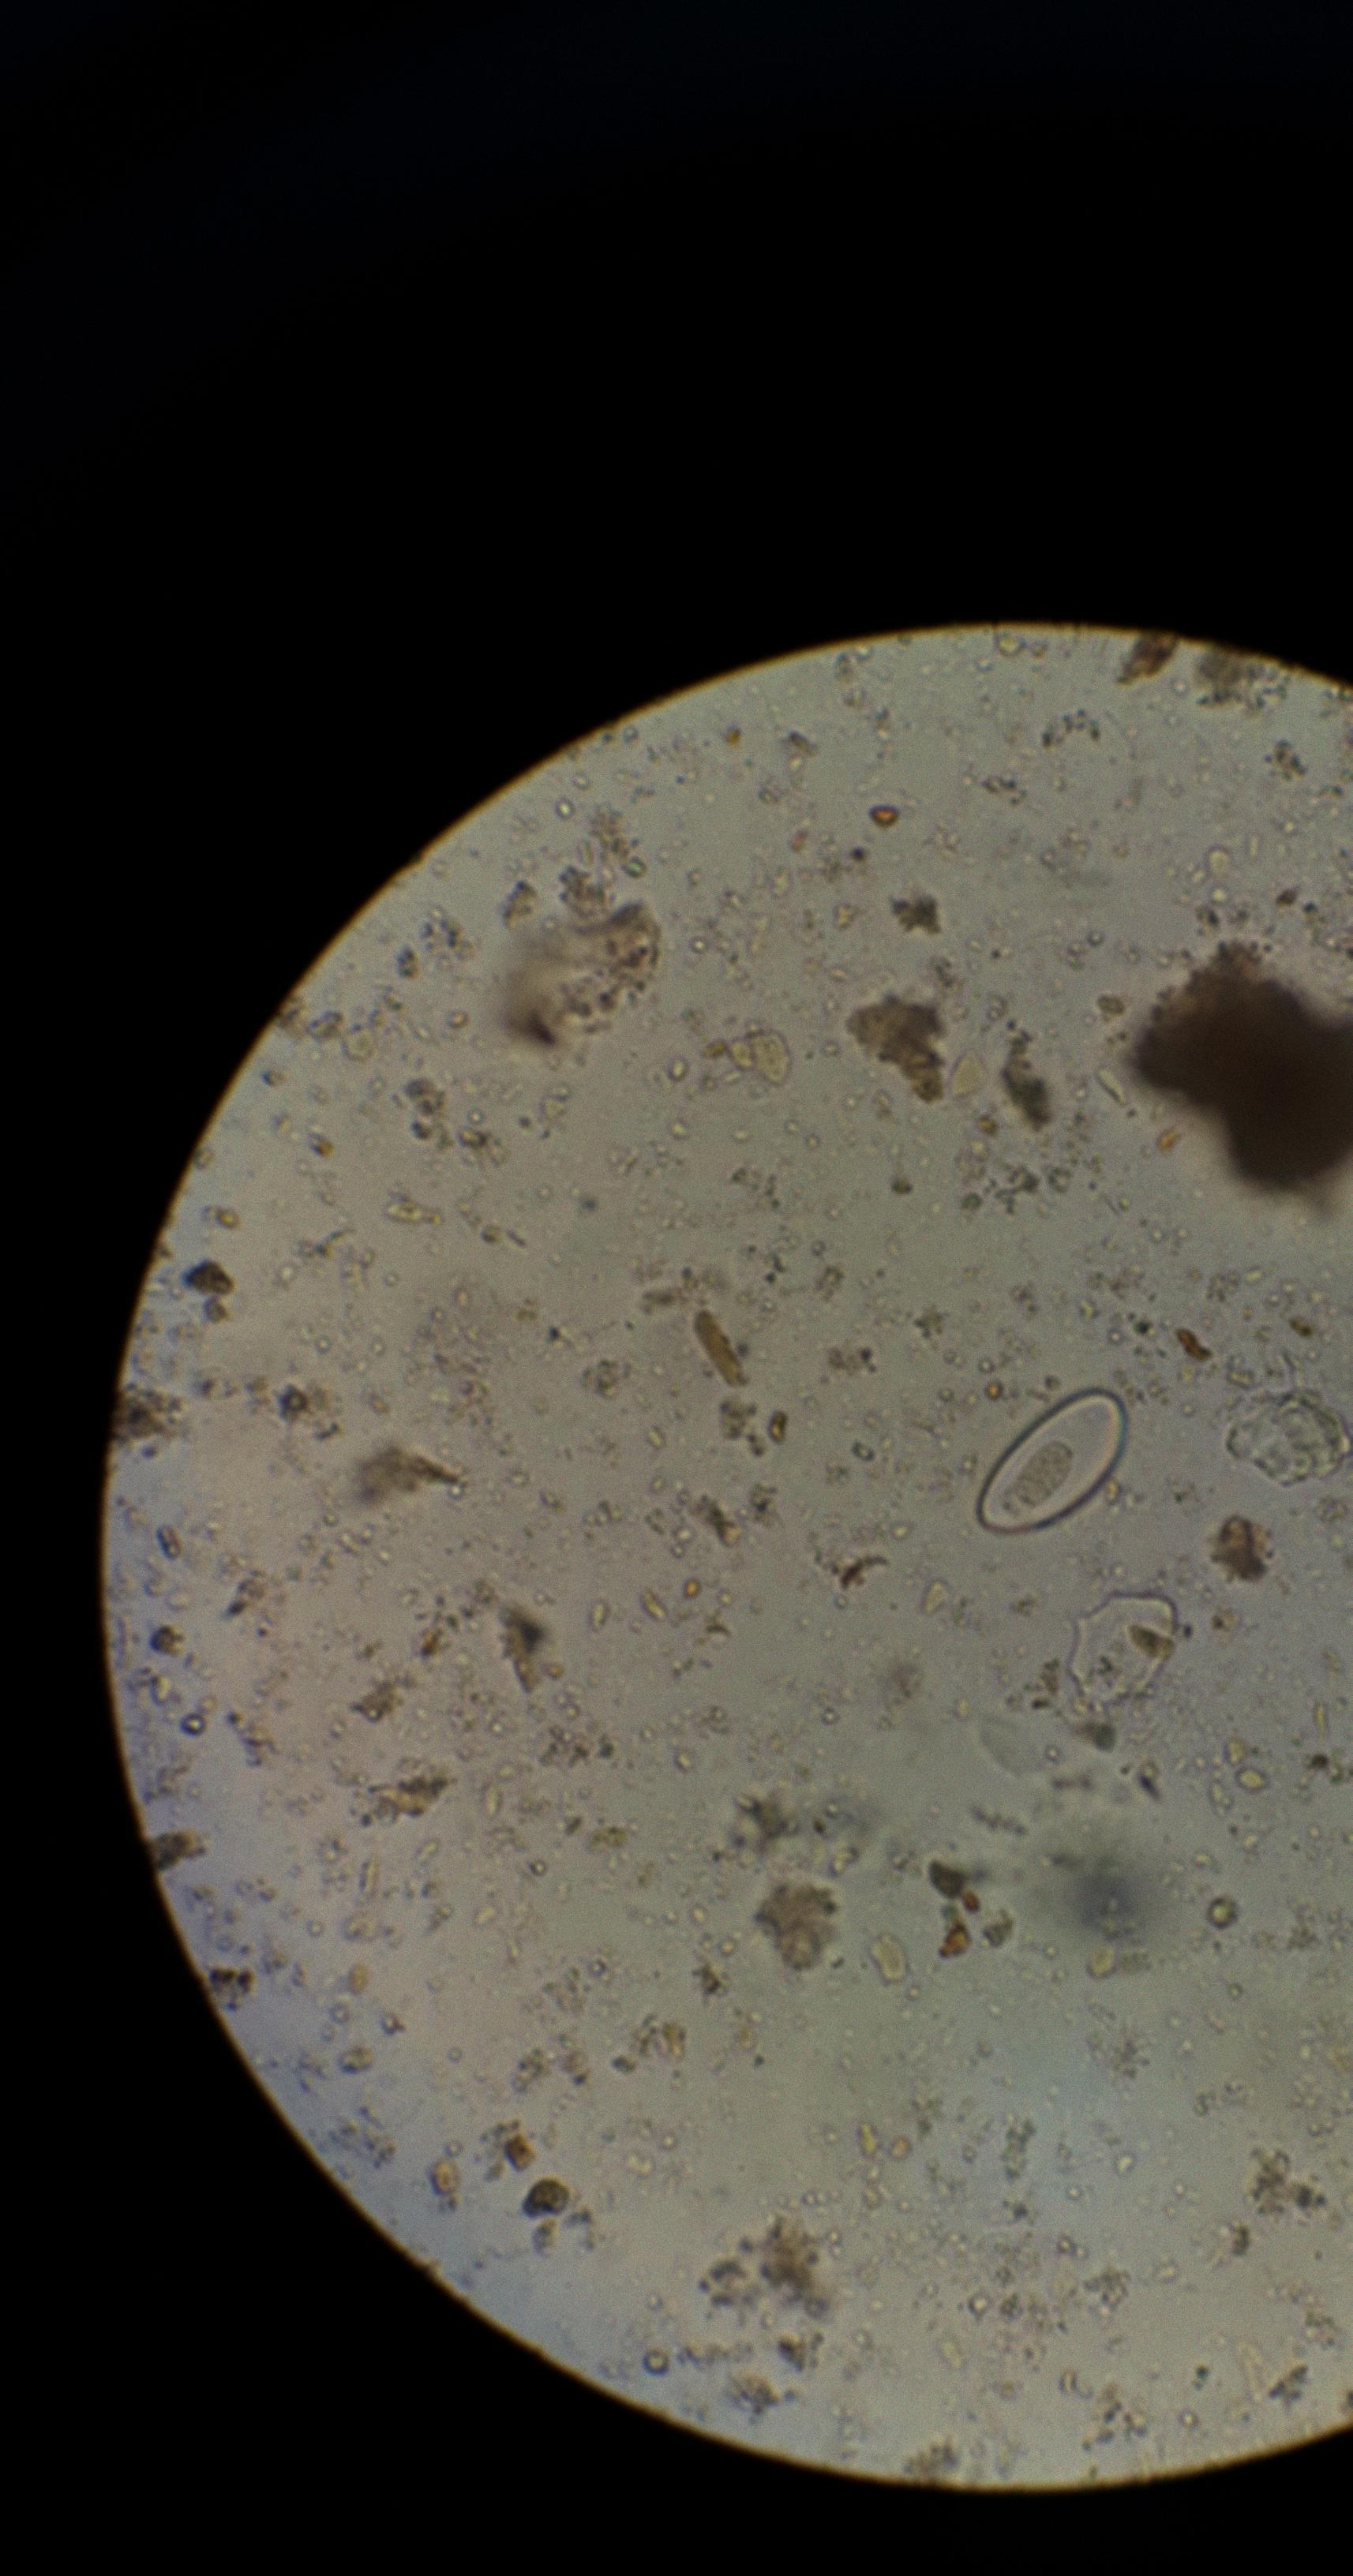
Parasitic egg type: Enterobius vermicularis